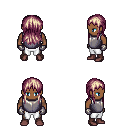
a pixel art fantasy rpg character, male body template, human, dark skin, steel chest armor, white pants, white blonde unkempt hairstyle, metal gloves, maroon shoes, four views (front, back, left, right), 2x2 character sprite sheet, small pixel art, hard edges, no anti-aliasing